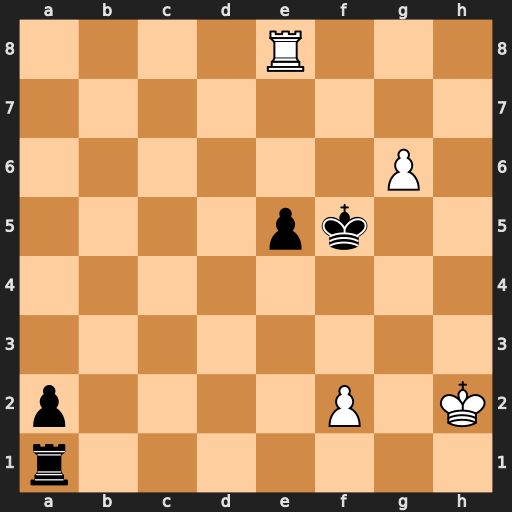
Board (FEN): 4R3/8/6P1/4pk2/8/8/p4P1K/r7
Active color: w
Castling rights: -
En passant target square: -
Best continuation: g7 Rh1+ Kxh1